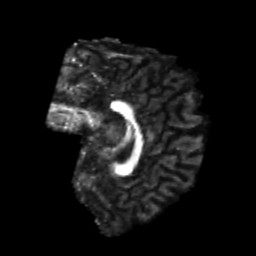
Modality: FA
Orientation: sagittal
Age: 24
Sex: male
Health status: healthy
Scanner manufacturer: philips
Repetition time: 7.388 s
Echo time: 0.08599 s